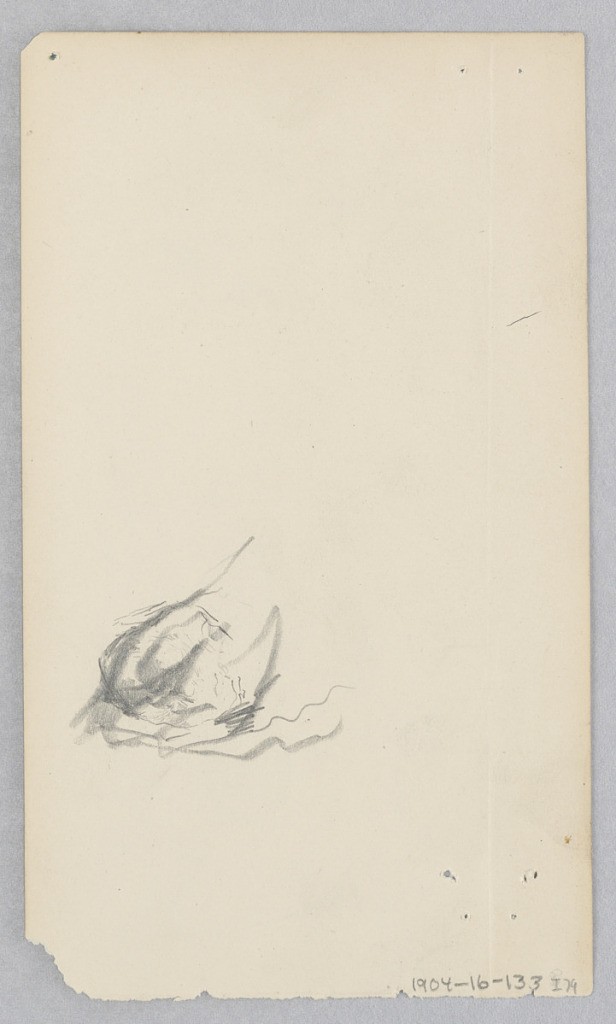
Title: Figure
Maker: Robert Frederick Blum, American, 1857–1903
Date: n.d.
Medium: Graphite on wove paper
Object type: Drawing
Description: Partial sketch of a figure that has been crossed out.